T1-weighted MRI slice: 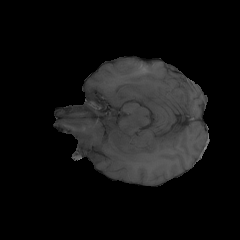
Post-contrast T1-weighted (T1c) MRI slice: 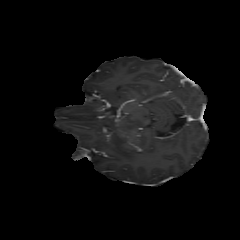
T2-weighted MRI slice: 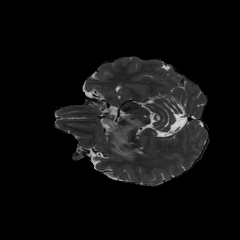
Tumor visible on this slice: yes